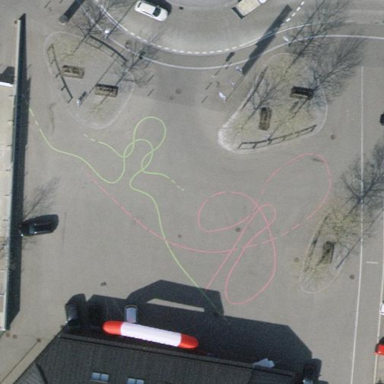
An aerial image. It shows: Pedestrian road.